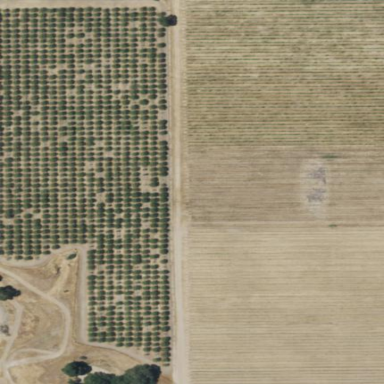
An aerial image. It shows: Orchard.